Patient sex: F
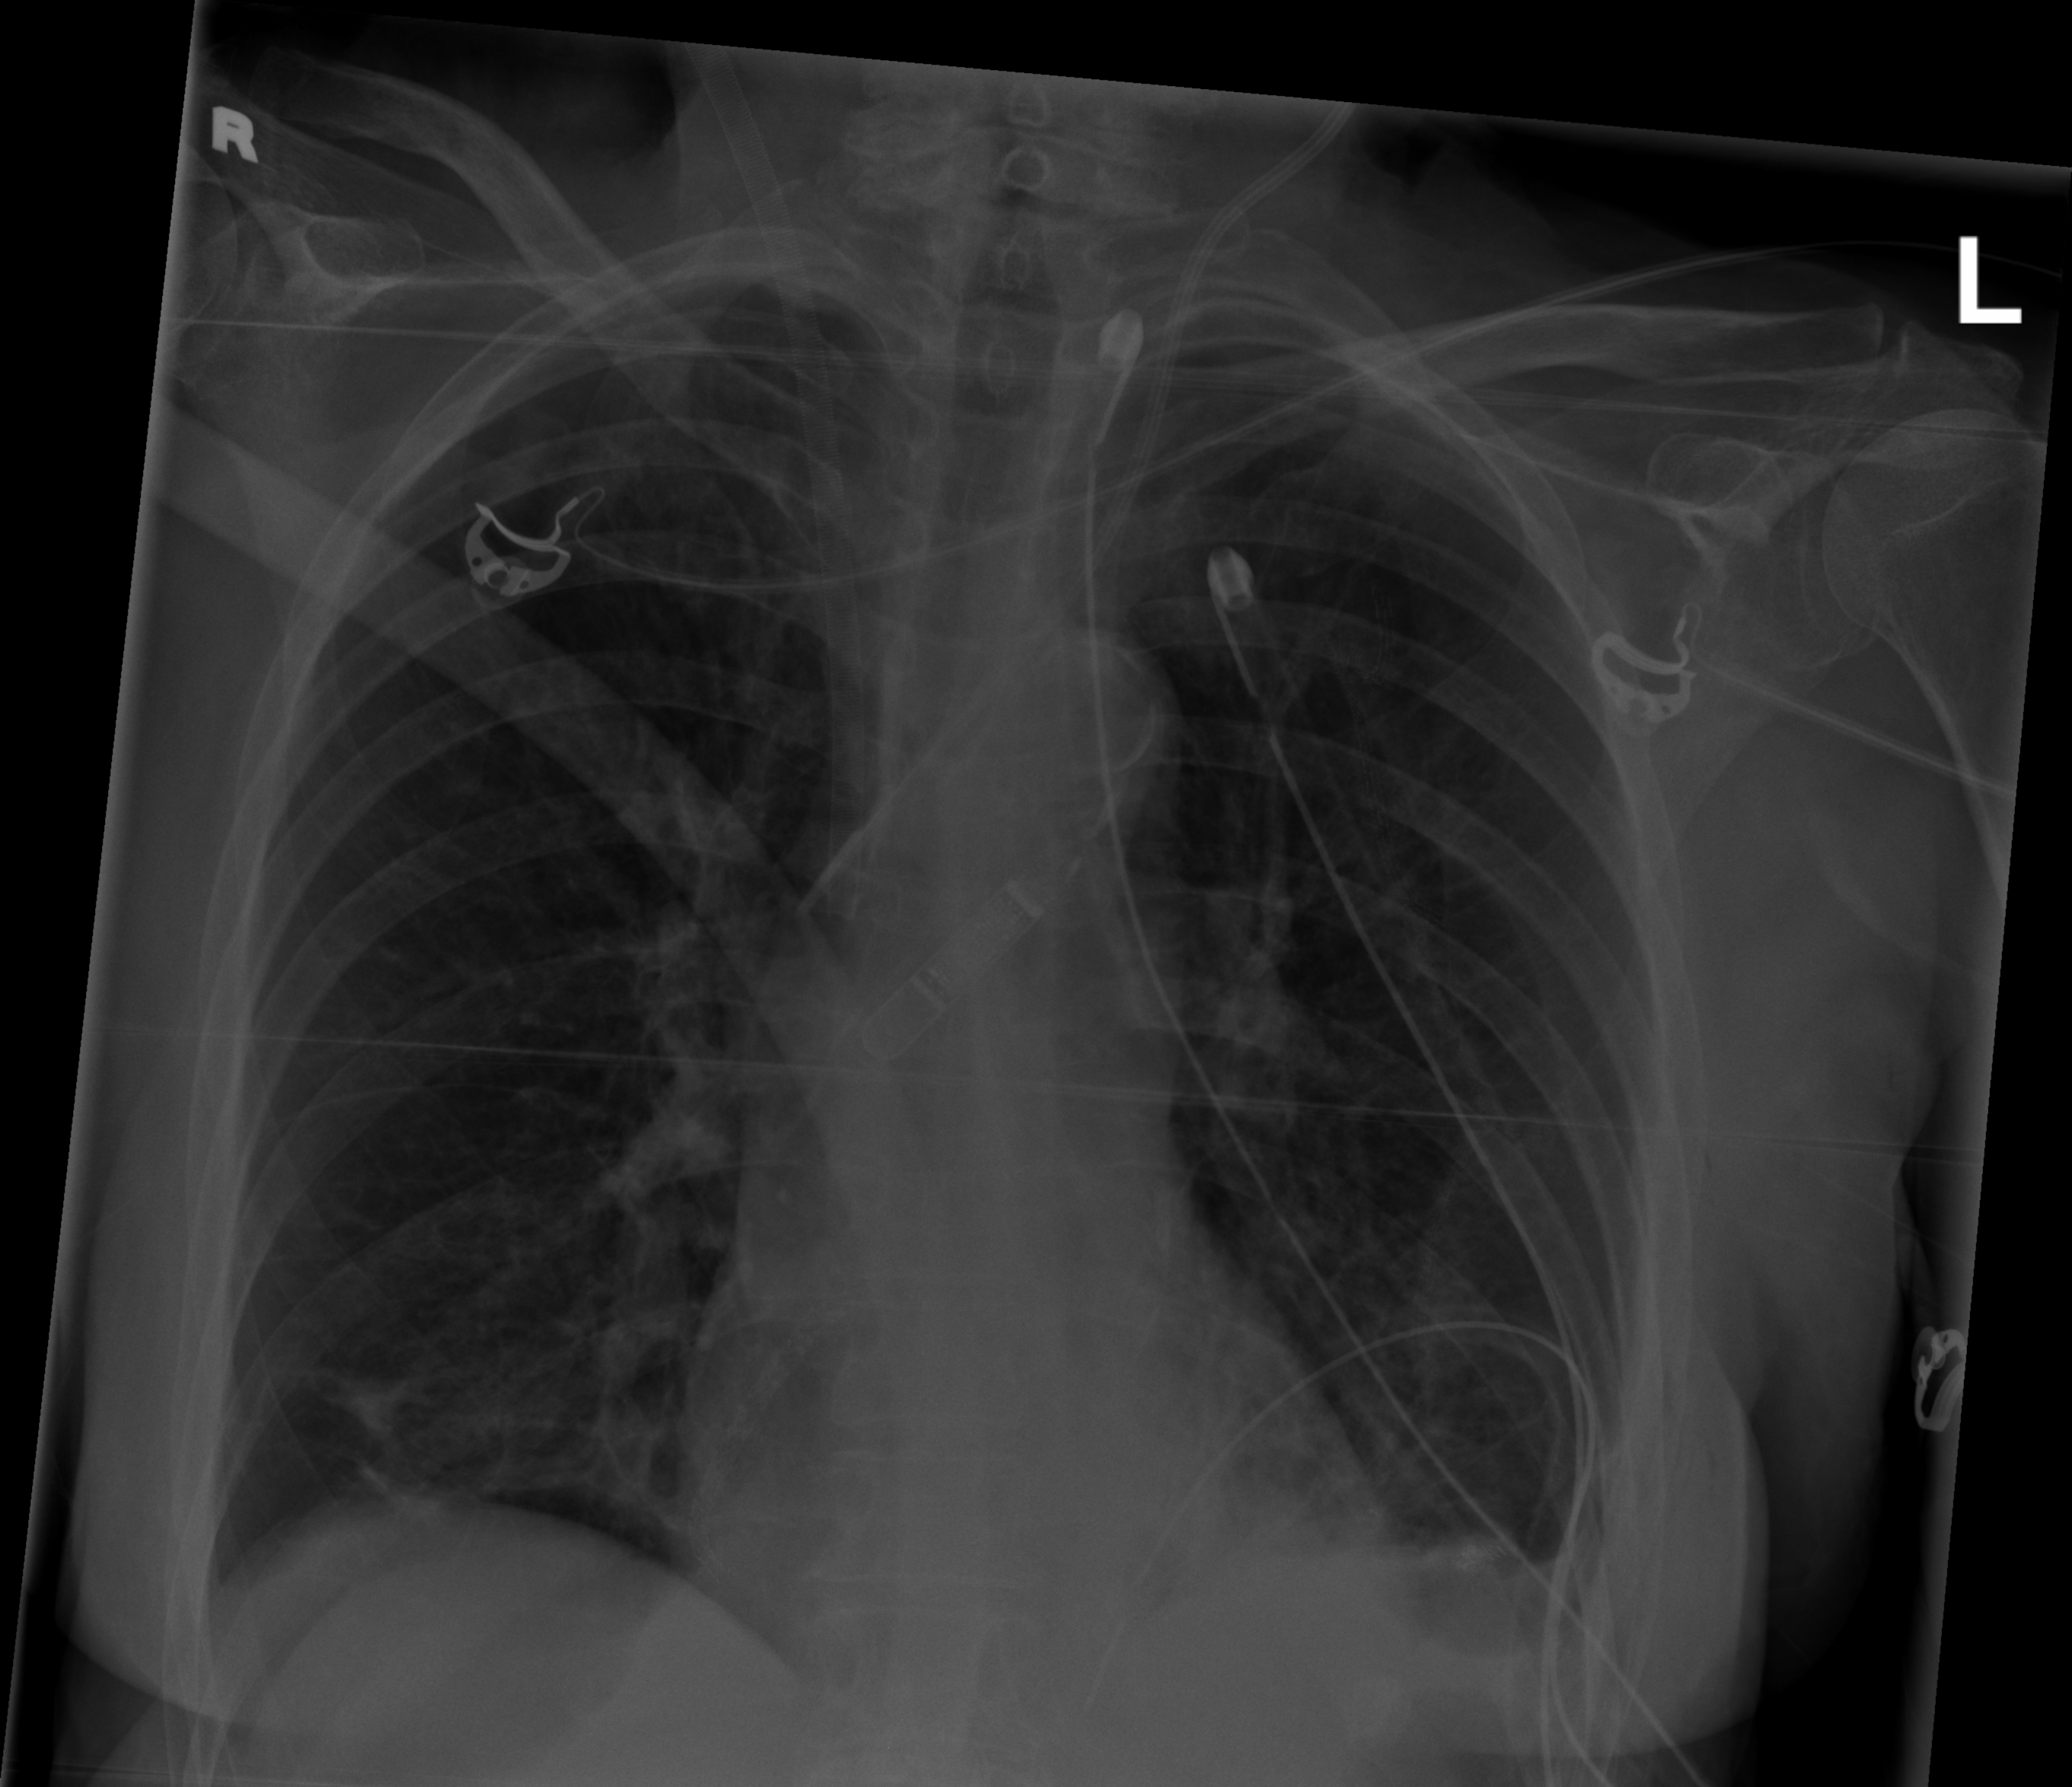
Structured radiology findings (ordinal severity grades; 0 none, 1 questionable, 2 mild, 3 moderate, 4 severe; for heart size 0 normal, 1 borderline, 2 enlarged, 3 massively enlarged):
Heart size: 0
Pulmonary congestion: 0
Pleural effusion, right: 0
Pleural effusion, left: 1
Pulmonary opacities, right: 2
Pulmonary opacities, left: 2
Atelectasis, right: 2
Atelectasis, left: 2